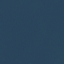
Land use / land cover class: SeaLake